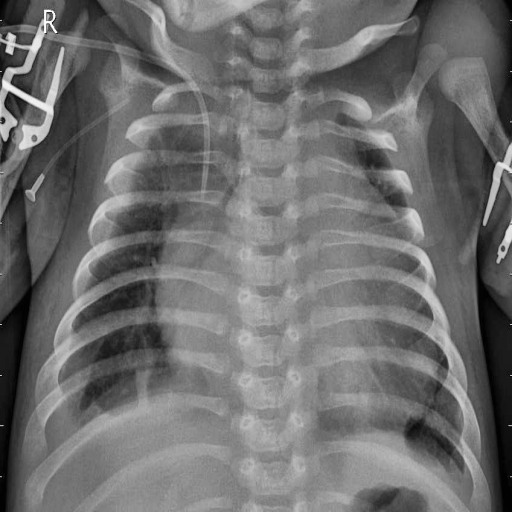
Finding: PNEUMONIA